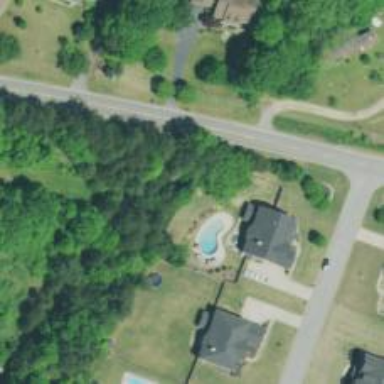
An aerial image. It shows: Outdoor swimming pool in leisure land area.